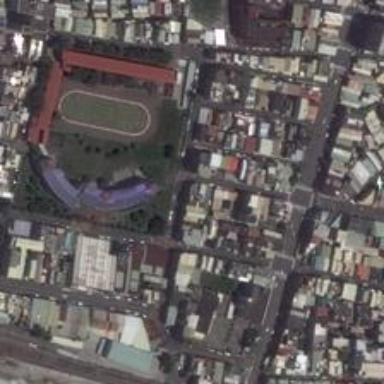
In this high-density urban area, a standard football field is situated in the city center .